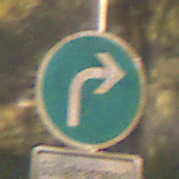
Verkehrszeichen: VorgeschriebeneFahrtrichtungRechts
Zusatzzeichen unten: BesondereFahrzeugeUndTransportgueter12
Umgebung: Outdoor, Suburban
Tageszeit: Night
Wetter: PartlyCloudy
Licht: Artificial
Jahreszeit: NotSpecified
Kontrast: HighContrast